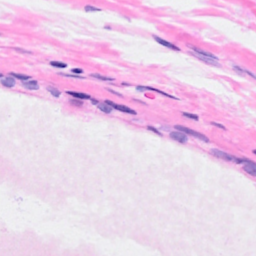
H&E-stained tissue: Breast